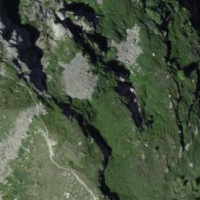
EUNIS habitat code: 31
Species observed at this site:
Dactylorhiza viridis